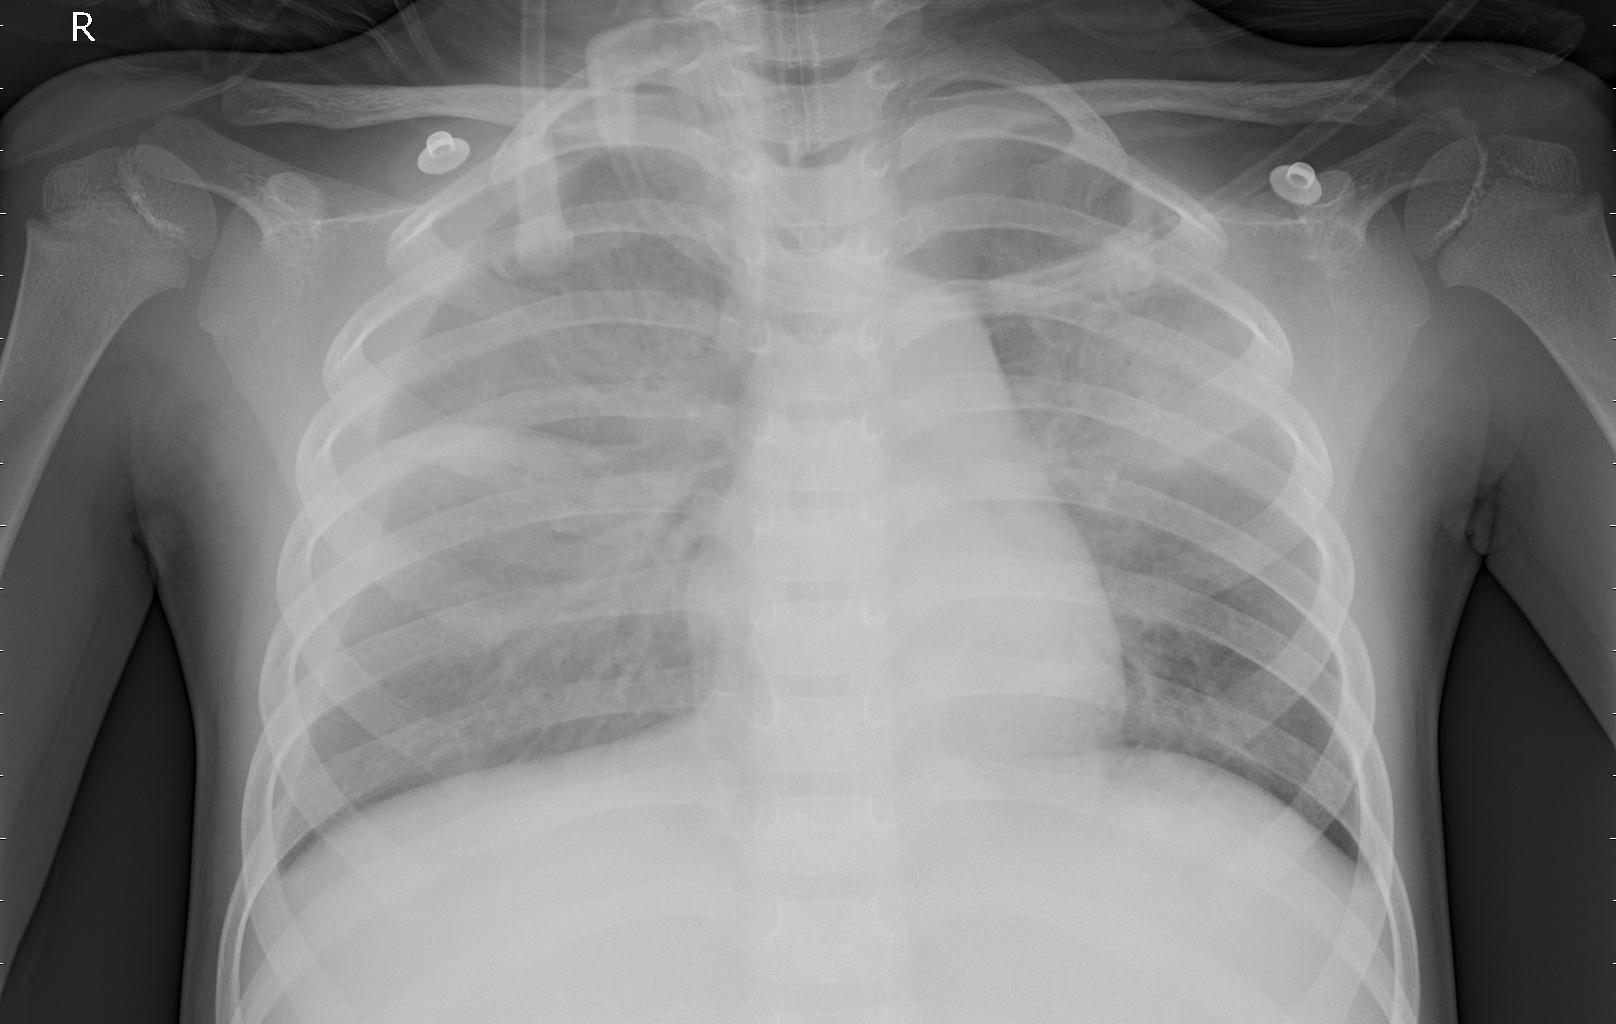
Diagnosis: PNEUMONIA